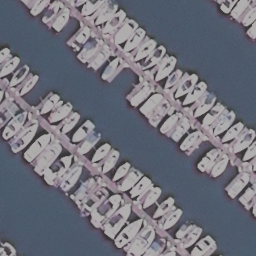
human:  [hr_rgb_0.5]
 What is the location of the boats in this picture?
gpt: lower left and upper right